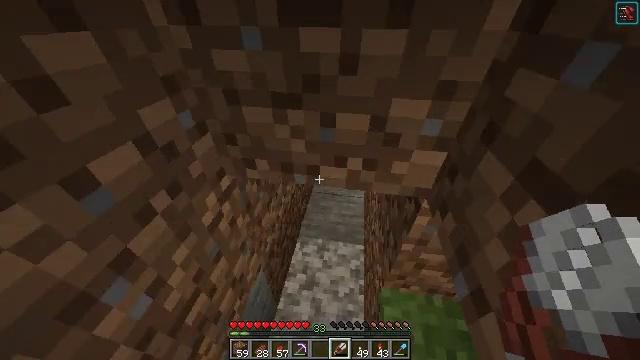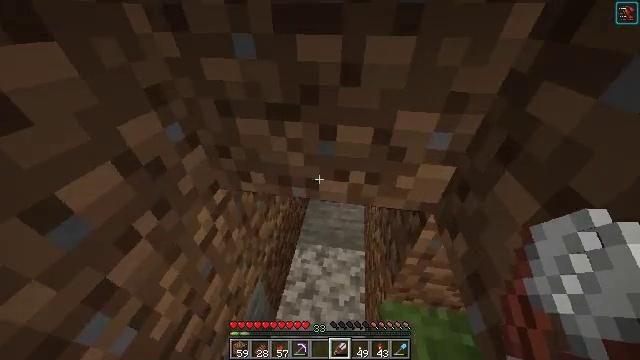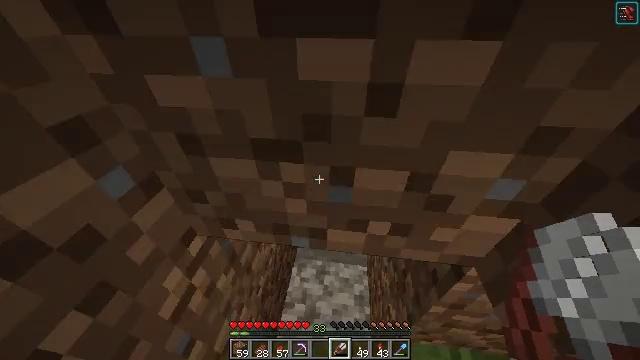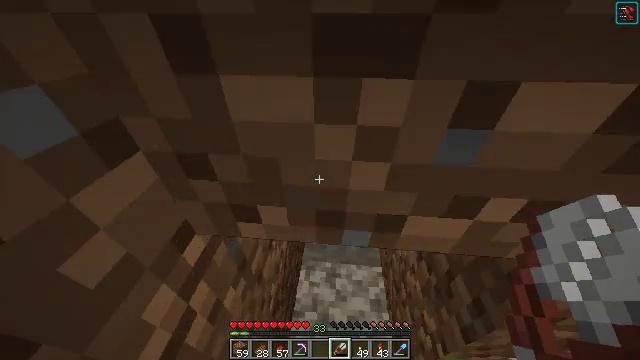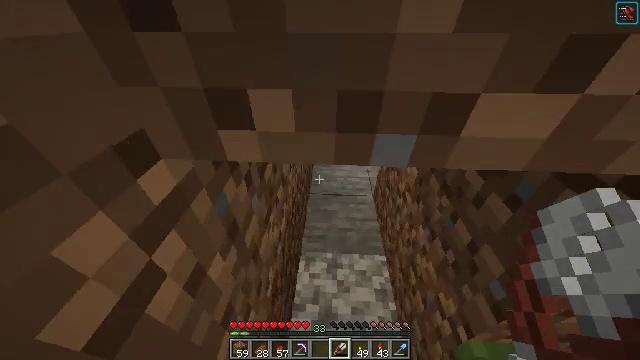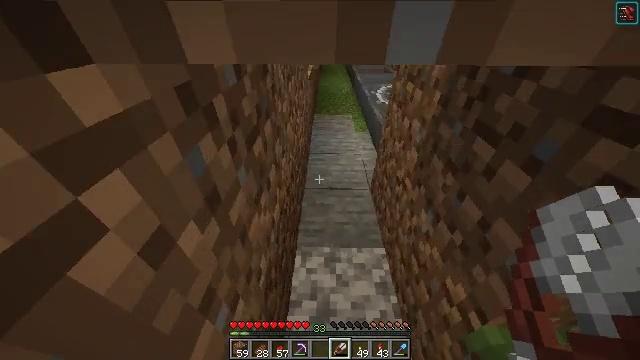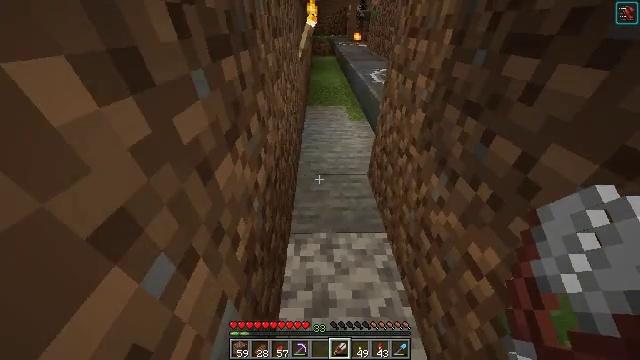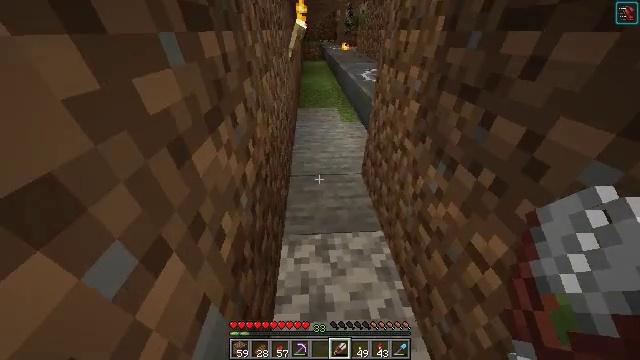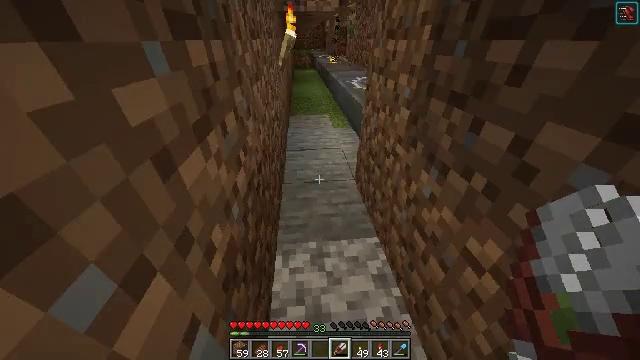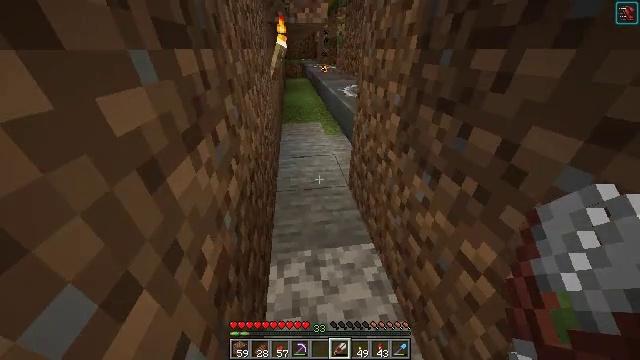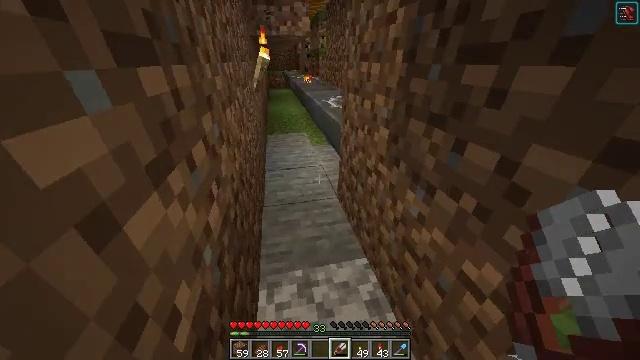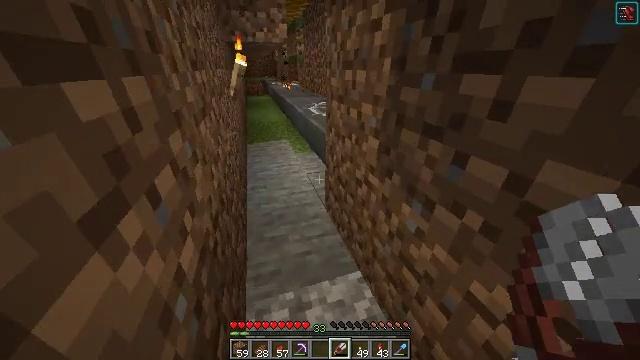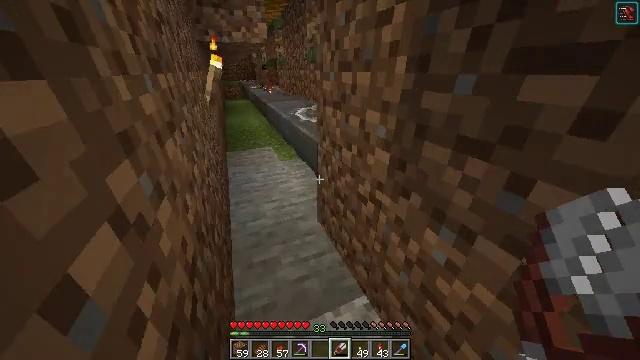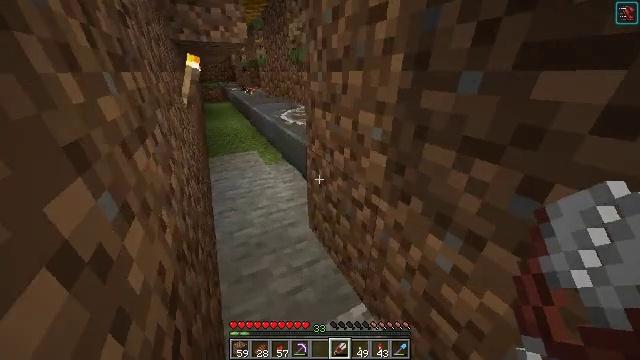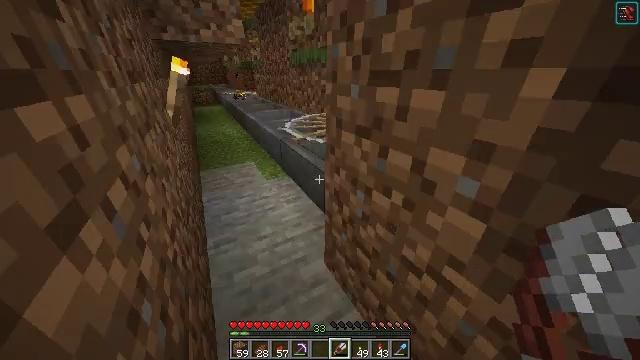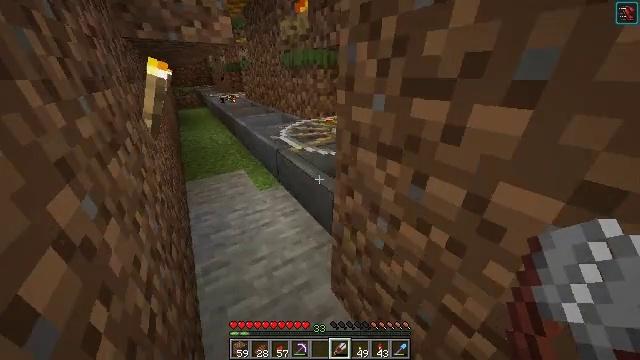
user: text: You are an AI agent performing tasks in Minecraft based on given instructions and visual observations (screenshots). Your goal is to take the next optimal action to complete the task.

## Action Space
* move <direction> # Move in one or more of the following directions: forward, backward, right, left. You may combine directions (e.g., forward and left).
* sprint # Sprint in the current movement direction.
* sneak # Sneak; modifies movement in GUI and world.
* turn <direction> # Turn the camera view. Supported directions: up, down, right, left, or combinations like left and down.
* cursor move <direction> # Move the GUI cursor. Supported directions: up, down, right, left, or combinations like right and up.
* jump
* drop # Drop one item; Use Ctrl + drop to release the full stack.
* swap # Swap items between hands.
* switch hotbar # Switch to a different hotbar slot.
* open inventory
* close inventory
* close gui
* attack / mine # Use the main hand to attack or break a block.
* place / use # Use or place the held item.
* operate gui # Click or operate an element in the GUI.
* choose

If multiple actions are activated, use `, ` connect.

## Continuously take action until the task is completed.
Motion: motion action
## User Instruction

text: Organize honeycombs in a 2x2 pattern to craft a honeycomb block.
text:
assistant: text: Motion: move forward
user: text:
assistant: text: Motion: move forward and move left, turn right
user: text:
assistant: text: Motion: move forward and move left, turn right
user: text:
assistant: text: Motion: move forward and move left, turn right
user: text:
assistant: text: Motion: move forward and move left, turn right
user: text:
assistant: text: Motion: move forward, turn right
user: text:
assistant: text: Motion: turn right and up
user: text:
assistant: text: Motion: turn right and up
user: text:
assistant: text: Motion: turn right and up
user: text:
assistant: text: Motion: move forward and move left, turn right and up
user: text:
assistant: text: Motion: move forward and move left, turn right and up
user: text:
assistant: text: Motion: move forward and move left, turn right
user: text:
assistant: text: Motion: move forward and move left, turn right
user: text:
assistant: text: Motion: move forward and move left, turn right
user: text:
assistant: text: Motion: move forward and move left, turn right
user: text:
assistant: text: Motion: move forward and move left, turn right
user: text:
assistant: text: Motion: move left, turn right
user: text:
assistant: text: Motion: turn right
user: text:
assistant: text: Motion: turn right
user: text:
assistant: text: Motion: turn right
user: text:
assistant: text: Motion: turn right
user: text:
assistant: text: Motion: turn right
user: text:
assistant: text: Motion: turn right and down
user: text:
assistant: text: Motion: turn right and down
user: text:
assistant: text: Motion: no_op
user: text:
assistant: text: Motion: no_op
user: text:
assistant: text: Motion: turn down
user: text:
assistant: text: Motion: turn down
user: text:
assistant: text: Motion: no_op
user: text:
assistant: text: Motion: use / place